Brain MRI, t2w sequence, axial 2D slice.
Patient: age 18, sex F, weight 95 kg, height 1.95 m
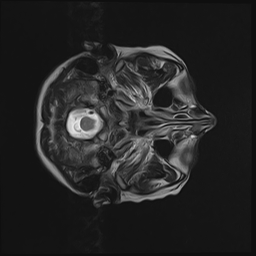